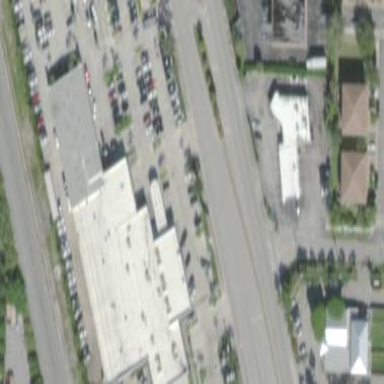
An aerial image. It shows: Retail area.